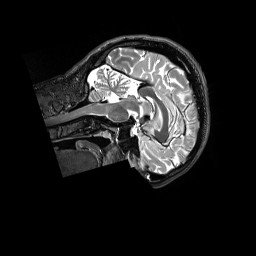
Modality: T2w
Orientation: sagittal
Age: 18
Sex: male
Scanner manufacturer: siemens
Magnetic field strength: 3 T
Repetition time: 3.2 s
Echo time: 0.728 s